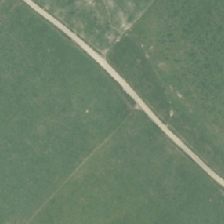
Land cover: high_producing_grassland